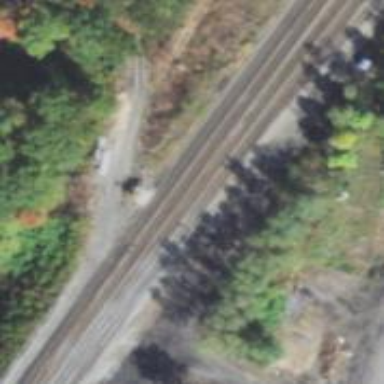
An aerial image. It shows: Railway signal.